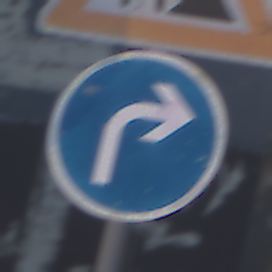
Verkehrszeichen: VorgeschriebeneFahrtrichtungRechts
Zusatzzeichen oben: Arbeitsstelle
Umgebung: Outdoor, Urban
Tageszeit: MorningAfternoon
Wetter: PartlyCloudy
Licht: Natural
Jahreszeit: NotSpecified
Kontrast: LowContrast